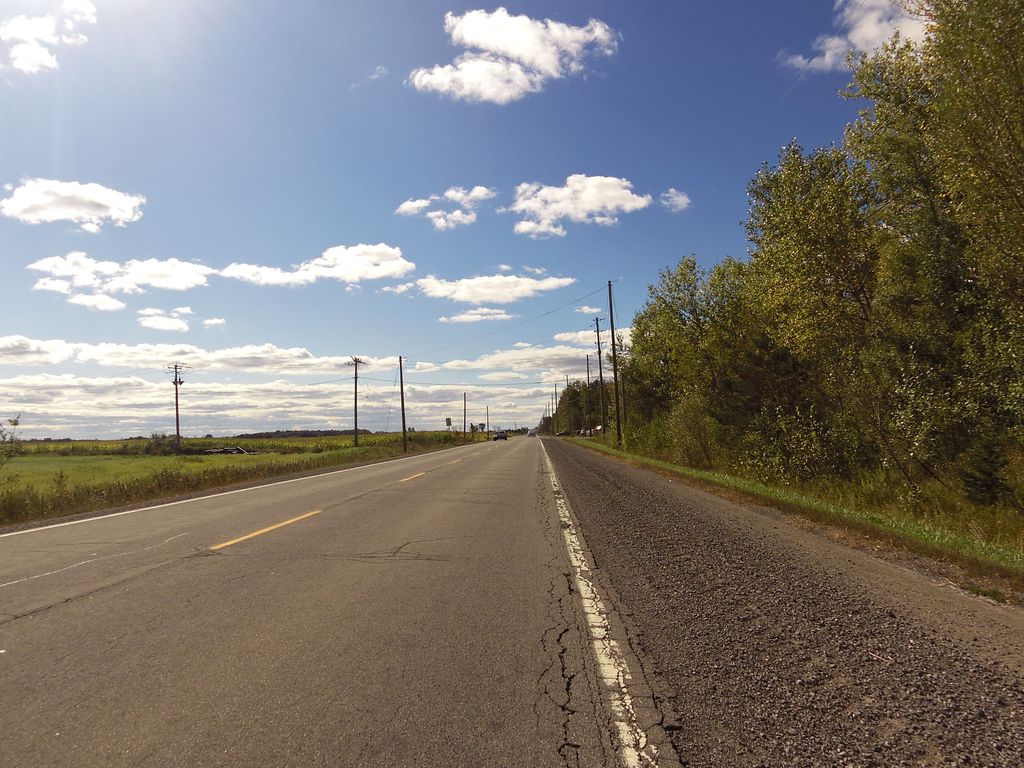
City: ottawa-gatineau